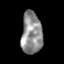
Tissue: skin
Cell type: Epithelial cells
Senescence score: 0.2678
Nuclear area (px): 854
Mean DAPI intensity: 143.306